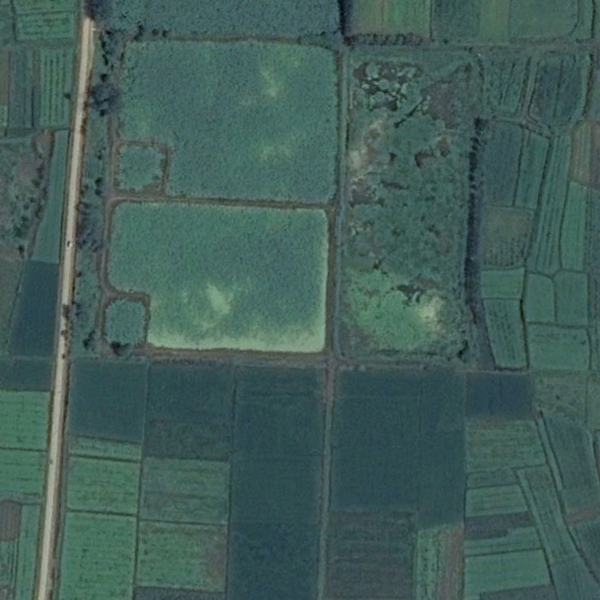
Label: Farmland